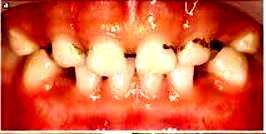
Condition: hypodontia